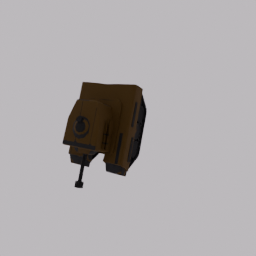
Label: mechanical